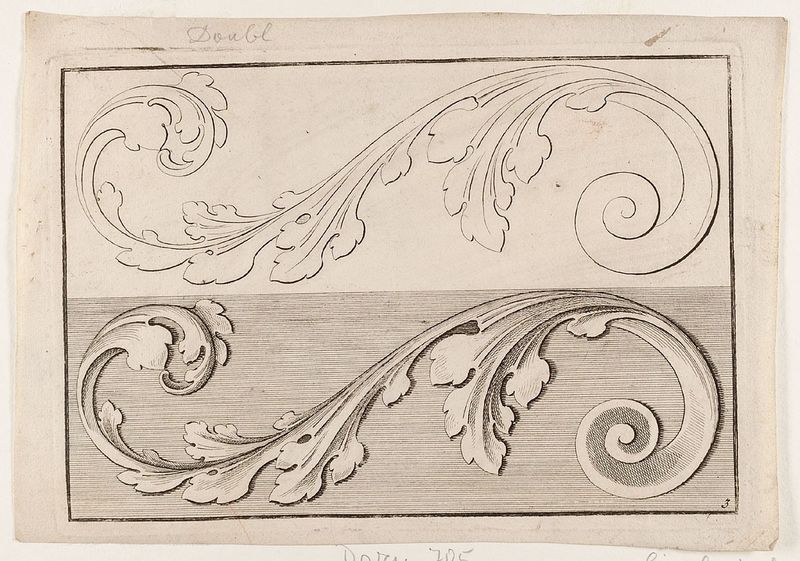
Titel: Akanthusblätter, Blatt 3 aus der Folge 'Gründliche Anweisung wie ein sauber Laub mit seinen Eintheilungen solle entworffen... werden... gezeichnet von Johann Leonhard Eisler'
Künstler: Johann Leonhard Eisler
Standort: Hamburg
Institution: Museum für Kunst und Gewerbe Hamburg
Schlagwörter: blätter, geschwungen, schwarz, rahmen, blatt, grafik, graphik, fotografie, photographie, druckgraphik, druckgrafik, stich, rosette, kupferstich, doppel, akanthus, kringel, zeichnnung, reproduktionen, acanthus, druckerzeugnisse, ornamentstich, vorlageblätter, akanthusornament